Question: I need to subtract the rows from by matching column 1 and column 2. The values of the rows are present in characters.
the result should look like below:

So how should I do this process? I tried using match, lookup and combining them with substract but unsuccessful. am I missing some logic?
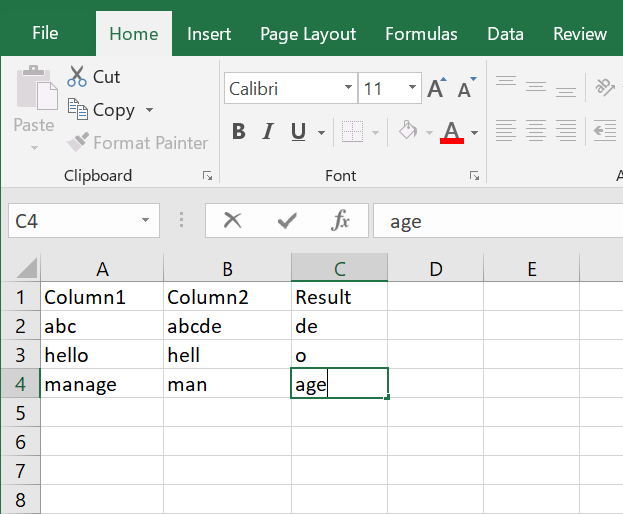
Answer: Looks like your first example is backwards. For the others, use
'''
=SUBSTITUTE(A1,B1,"")
'''
<URL>